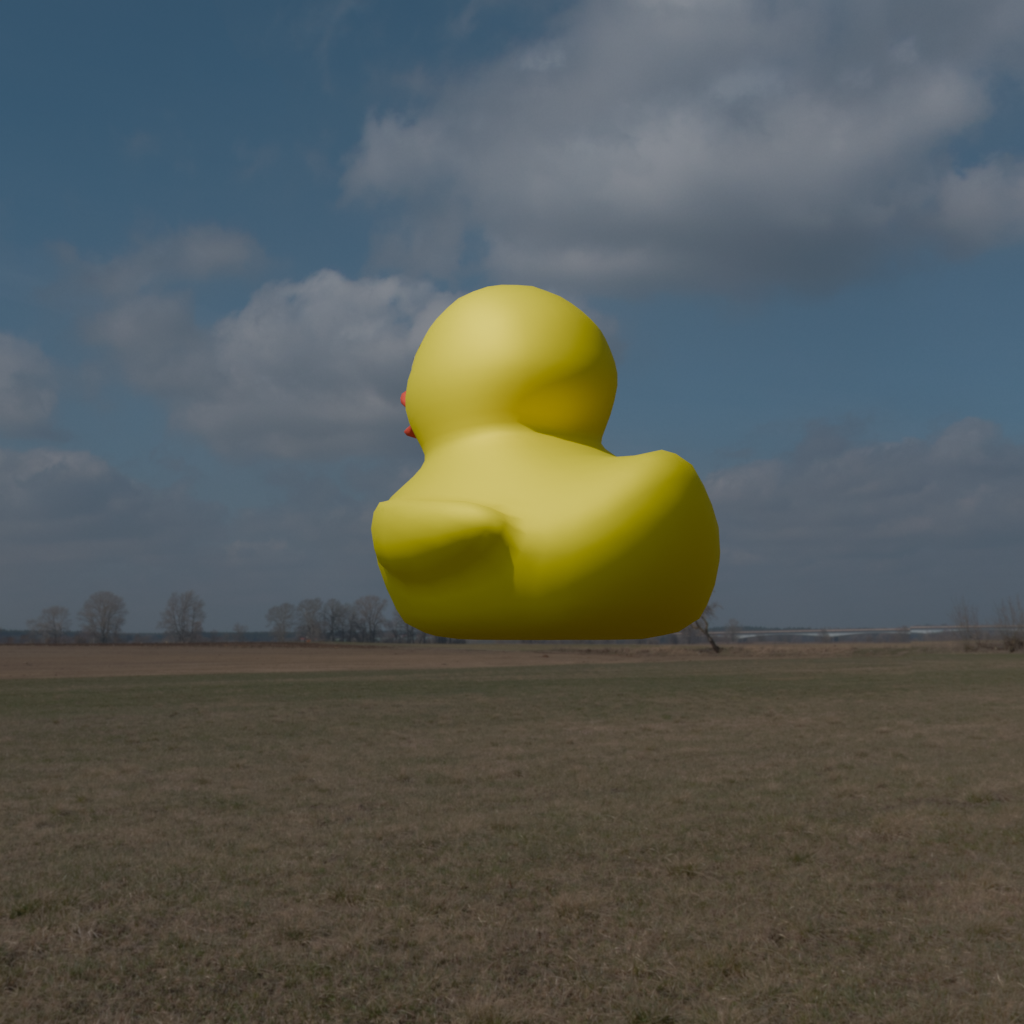
an image of a yellow rubber duck seen from <back_left> in an open field with a bleft sun and scattered clouds in the sky.